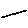
Label: line